Question: I have daily data of 40 years in a pandas dataframe with columns[Index = Date, Data] and I would like to extract the data from each month with cumalative sum of the data contained in days in the order showed in the code below, that means I have to repeat that code 12 times (thats for each month).
I would like to know if there is a more efficient way to code with out having to repeat many times the same.
'''
def datos_por_dias(precipitacion):
datos_final = precipitacion
datos_enero1 = np.array([])
datos_enero2 = np.array([])
datos_enero3 = np.array([])
datos_enero4 = np.array([])
comienzo = time.time()
for i in groupsY.year:
datos_enero1 = np.append([[datos_enero1]], [[np.sum(datos_final[(datos_final.index.day <= 15) & (datos_final.index.month==1) & (datos_final.index.year==i)])]])
datos_enero1 = np.append([[datos_enero1]], [[np.sum(datos_final[(datos_final.index.day > 15) & (datos_final.index.month==1) & (datos_final.index.year==i)])]])
final = time.time()
print(final - comienzo)
comienzo = time.time()
for i in groupsY.year:
datos_enero2 = np.append([[datos_enero2]], [[np.sum(datos_final[(datos_final.index.day <= 8) & (datos_final.index.month==1) & (datos_final.index.year==i)])]])
datos_enero2 = np.append([[datos_enero2]], [[np.sum(datos_final[(datos_final.index.day > 8) & (datos_final.index.day <= 15) & (datos_final.index.month==1) & (datos_final.index.year==i)])]])
datos_enero2 = np.append([[datos_enero2]], [[np.sum(datos_final[(datos_final.index.day > 15) & (datos_final.index.day <= 23) & (datos_final.index.month==1) & (datos_final.index.year==i)])]])
datos_enero2 = np.append([[datos_enero2]], [[np.sum(datos_final[(datos_final.index.day > 23) & (datos_final.index.month==1) & (datos_final.index.year==i)])]])
final = time.time()
print(final - comienzo)
comienzo = time.time()
for i in groupsY.year:
datos_enero3 = np.append([[datos_enero3]], [[np.sum(datos_final[(datos_final.index.day <= 4) & (datos_final.index.month==1) & (datos_final.index.year==i)])]])
datos_enero3 = np.append([[datos_enero3]], [[np.sum(datos_final[(datos_final.index.day > 4) & (datos_final.index.day <= 8) & (datos_final.index.month==1) & (datos_final.index.year==i)])]])
datos_enero3 = np.append([[datos_enero3]], [[np.sum(datos_final[(datos_final.index.day > 8) & (datos_final.index.day <= 12) & (datos_final.index.month==1) & (datos_final.index.year==i)])]])
datos_enero3 = np.append([[datos_enero3]], [[np.sum(datos_final[(datos_final.index.day > 12) & (datos_final.index.day <= 16) & (datos_final.index.month==1) & (datos_final.index.year==i)])]])
datos_enero3 = np.append([[datos_enero3]], [[np.sum(datos_final[(datos_final.index.day > 16) & (datos_final.index.day <= 20) & (datos_final.index.month==1) & (datos_final.index.year==i)])]])
datos_enero3 = np.append([[datos_enero3]], [[np.sum(datos_final[(datos_final.index.day > 20) & (datos_final.index.day <= 24) & (datos_final.index.month==1) & (datos_final.index.year==i)])]])
datos_enero3 = np.append([[datos_enero3]], [[np.sum(datos_final[(datos_final.index.day > 24) & (datos_final.index.day <= 28) & (datos_final.index.month==1) & (datos_final.index.year==i)])]])
datos_enero3 = np.append([[datos_enero3]], [[np.sum(datos_final[(datos_final.index.day > 28) & (datos_final.index.month==1) & (datos_final.index.year==i)])]])
final = time.time()
print(final - comienzo)
comienzo = time.time()
for i in groupsY.year:
datos_enero4 = np.append([[datos_enero4]], [[np.sum(datos_final[(datos_final.index.day <= 2) & (datos_final.index.month==1) & (datos_final.index.year==i)])]])
datos_enero4 = np.append([[datos_enero4]], [[np.sum(datos_final[(datos_final.index.day > 2) & (datos_final.index.day <= 4) & (datos_final.index.month==1) & (datos_final.index.year==i)])]])
datos_enero4 = np.append([[datos_enero4]], [[np.sum(datos_final[(datos_final.index.day > 4) & (datos_final.index.day <= 6) & (datos_final.index.month==1) & (datos_final.index.year==i)])]])
datos_enero4 = np.append([[datos_enero4]], [[np.sum(datos_final[(datos_final.index.day > 6) & (datos_final.index.day <= 8) & (datos_final.index.month==1) & (datos_final.index.year==i)])]])
datos_enero4 = np.append([[datos_enero4]], [[np.sum(datos_final[(datos_final.index.day > 8) & (datos_final.index.day <= 10) & (datos_final.index.month==1) & (datos_final.index.year==i)])]])
datos_enero4 = np.append([[datos_enero4]], [[np.sum(datos_final[(datos_final.index.day > 10) & (datos_final.index.day <= 12) & (datos_final.index.month==1) & (datos_final.index.year==i)])]])
datos_enero4 = np.append([[datos_enero4]], [[np.sum(datos_final[(datos_final.index.day > 12) & (datos_final.index.day <= 14) & (datos_final.index.month==1) & (datos_final.index.year==i)])]])
datos_enero4 = np.append([[datos_enero4]], [[np.sum(datos_final[(datos_final.index.day > 14) & (datos_final.index.day <= 16) & (datos_final.index.month==1) & (datos_final.index.year==i)])]])
datos_enero4 = np.append([[datos_enero4]], [[np.sum(datos_final[(datos_final.index.day > 18) & (datos_final.index.day <= 20) & (datos_final.index.month==1) & (datos_final.index.year==i)])]])
datos_enero4 = np.append([[datos_enero4]], [[np.sum(datos_final[(datos_final.index.day > 22) & (datos_final.index.day <= 24) & (datos_final.index.month==1) & (datos_final.index.year==i)])]])
datos_enero4 = np.append([[datos_enero4]], [[np.sum(datos_final[(datos_final.index.day > 26) & (datos_final.index.day <= 28) & (datos_final.index.month==1) & (datos_final.index.year==i)])]])
datos_enero4 = np.append([[datos_enero4]], [[np.sum(datos_final[(datos_final.index.day > 28) & (datos_final.index.day <= 30) & (datos_final.index.month==1) & (datos_final.index.year==i)])]])
datos_enero4 = np.append([[datos_enero4]], [[np.sum(datos_final[(datos_final.index.day > 30) & (datos_final.index.month==1) & (datos_final.index.year==i)])]])
final = time.time()
print(final - comienzo)
pE = datos_final.loc[(datos_final.index.month==1)]
return (datos_enero1, datos_enero2, datos_enero3, datos_enero4,
pE)
'''
A fragment of the data is shown below
'''
[Clip of daily data][1]
'''
<URL>
The year data corresponds to the data in the for loop i.e. groupsY DataFrame 'for i in groupsY.year'

And i would like to get the result shown below (this is for the first for loop i.e. splits the month in 2 parts and makes a cumulative sum of the data in each part)
<URL>
Thanks for your help.
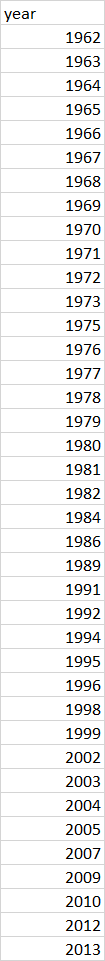
Answer: Here is a way that could get you started - your function appears to return a tuple of data, but what you pasted looks different, so you will still need to work on the exact format you need.
'''
# create mock data
index=pd.DatetimeIndex(start='1/1/1962',end='1/1/1966',freq='D')
data=pd.DataFrame(data={'Datos':np.random.choice(range(11),size=index.shape[0]),'Date':index})
Date Datos
data.head()
0 1962-01-01 7
1 1962-01-02 3
2 1962-01-03 0
3 1962-01-04 7
4 1962-01-05 9
'''
Then I extract key date components (year, month, day) - I noticed you split your months in chuncks before and after the 16th, including February, a shorter month, so I just split the month on the 16th day.
'''
data['day']=data.Date.dt.day
data['year']=data.Date.dt.year
data['month']=data.Date.dt.month
data['DateGroup']=(data.day<17).map({True:'First Half',False:'Second Half'})
'''
Then, your cumulative sum looks to just be the sum for each half month group, so we sum by 'year', 'month' and 'DateGroup' and get:
'''
data.groupby(['year','month','DateGroup']).Datos.sum().head(6)
year month DateGroup
1962 1 First Half 83
Second Half 73
2 First Half 100
Second Half 37
3 First Half 81
Second Half 71
'''